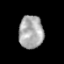
Tissue: prostate
Cell type: T cells
Senescence score: 0.3075
Nuclear area (px): 788
Mean DAPI intensity: 169.289